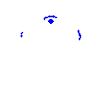
Particle: pion